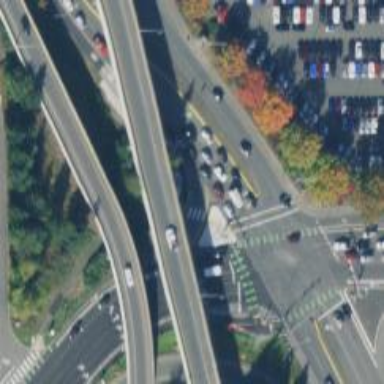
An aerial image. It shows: Marked crossing on cycleway road.